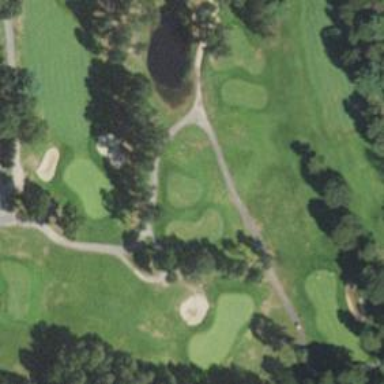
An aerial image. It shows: Path used for both walking and golf.